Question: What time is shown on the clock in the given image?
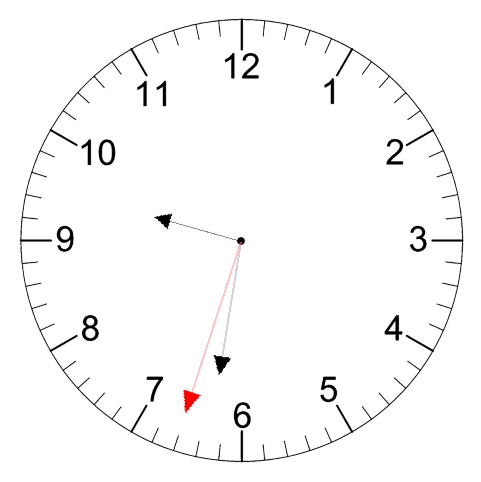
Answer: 09:31:33